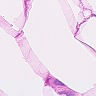
Metastatic tissue present: no